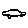
Label: car